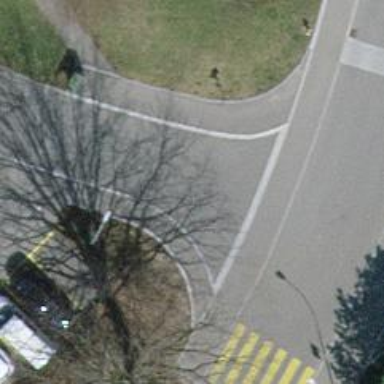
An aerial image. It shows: Uncontrolled road crossing.